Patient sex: M
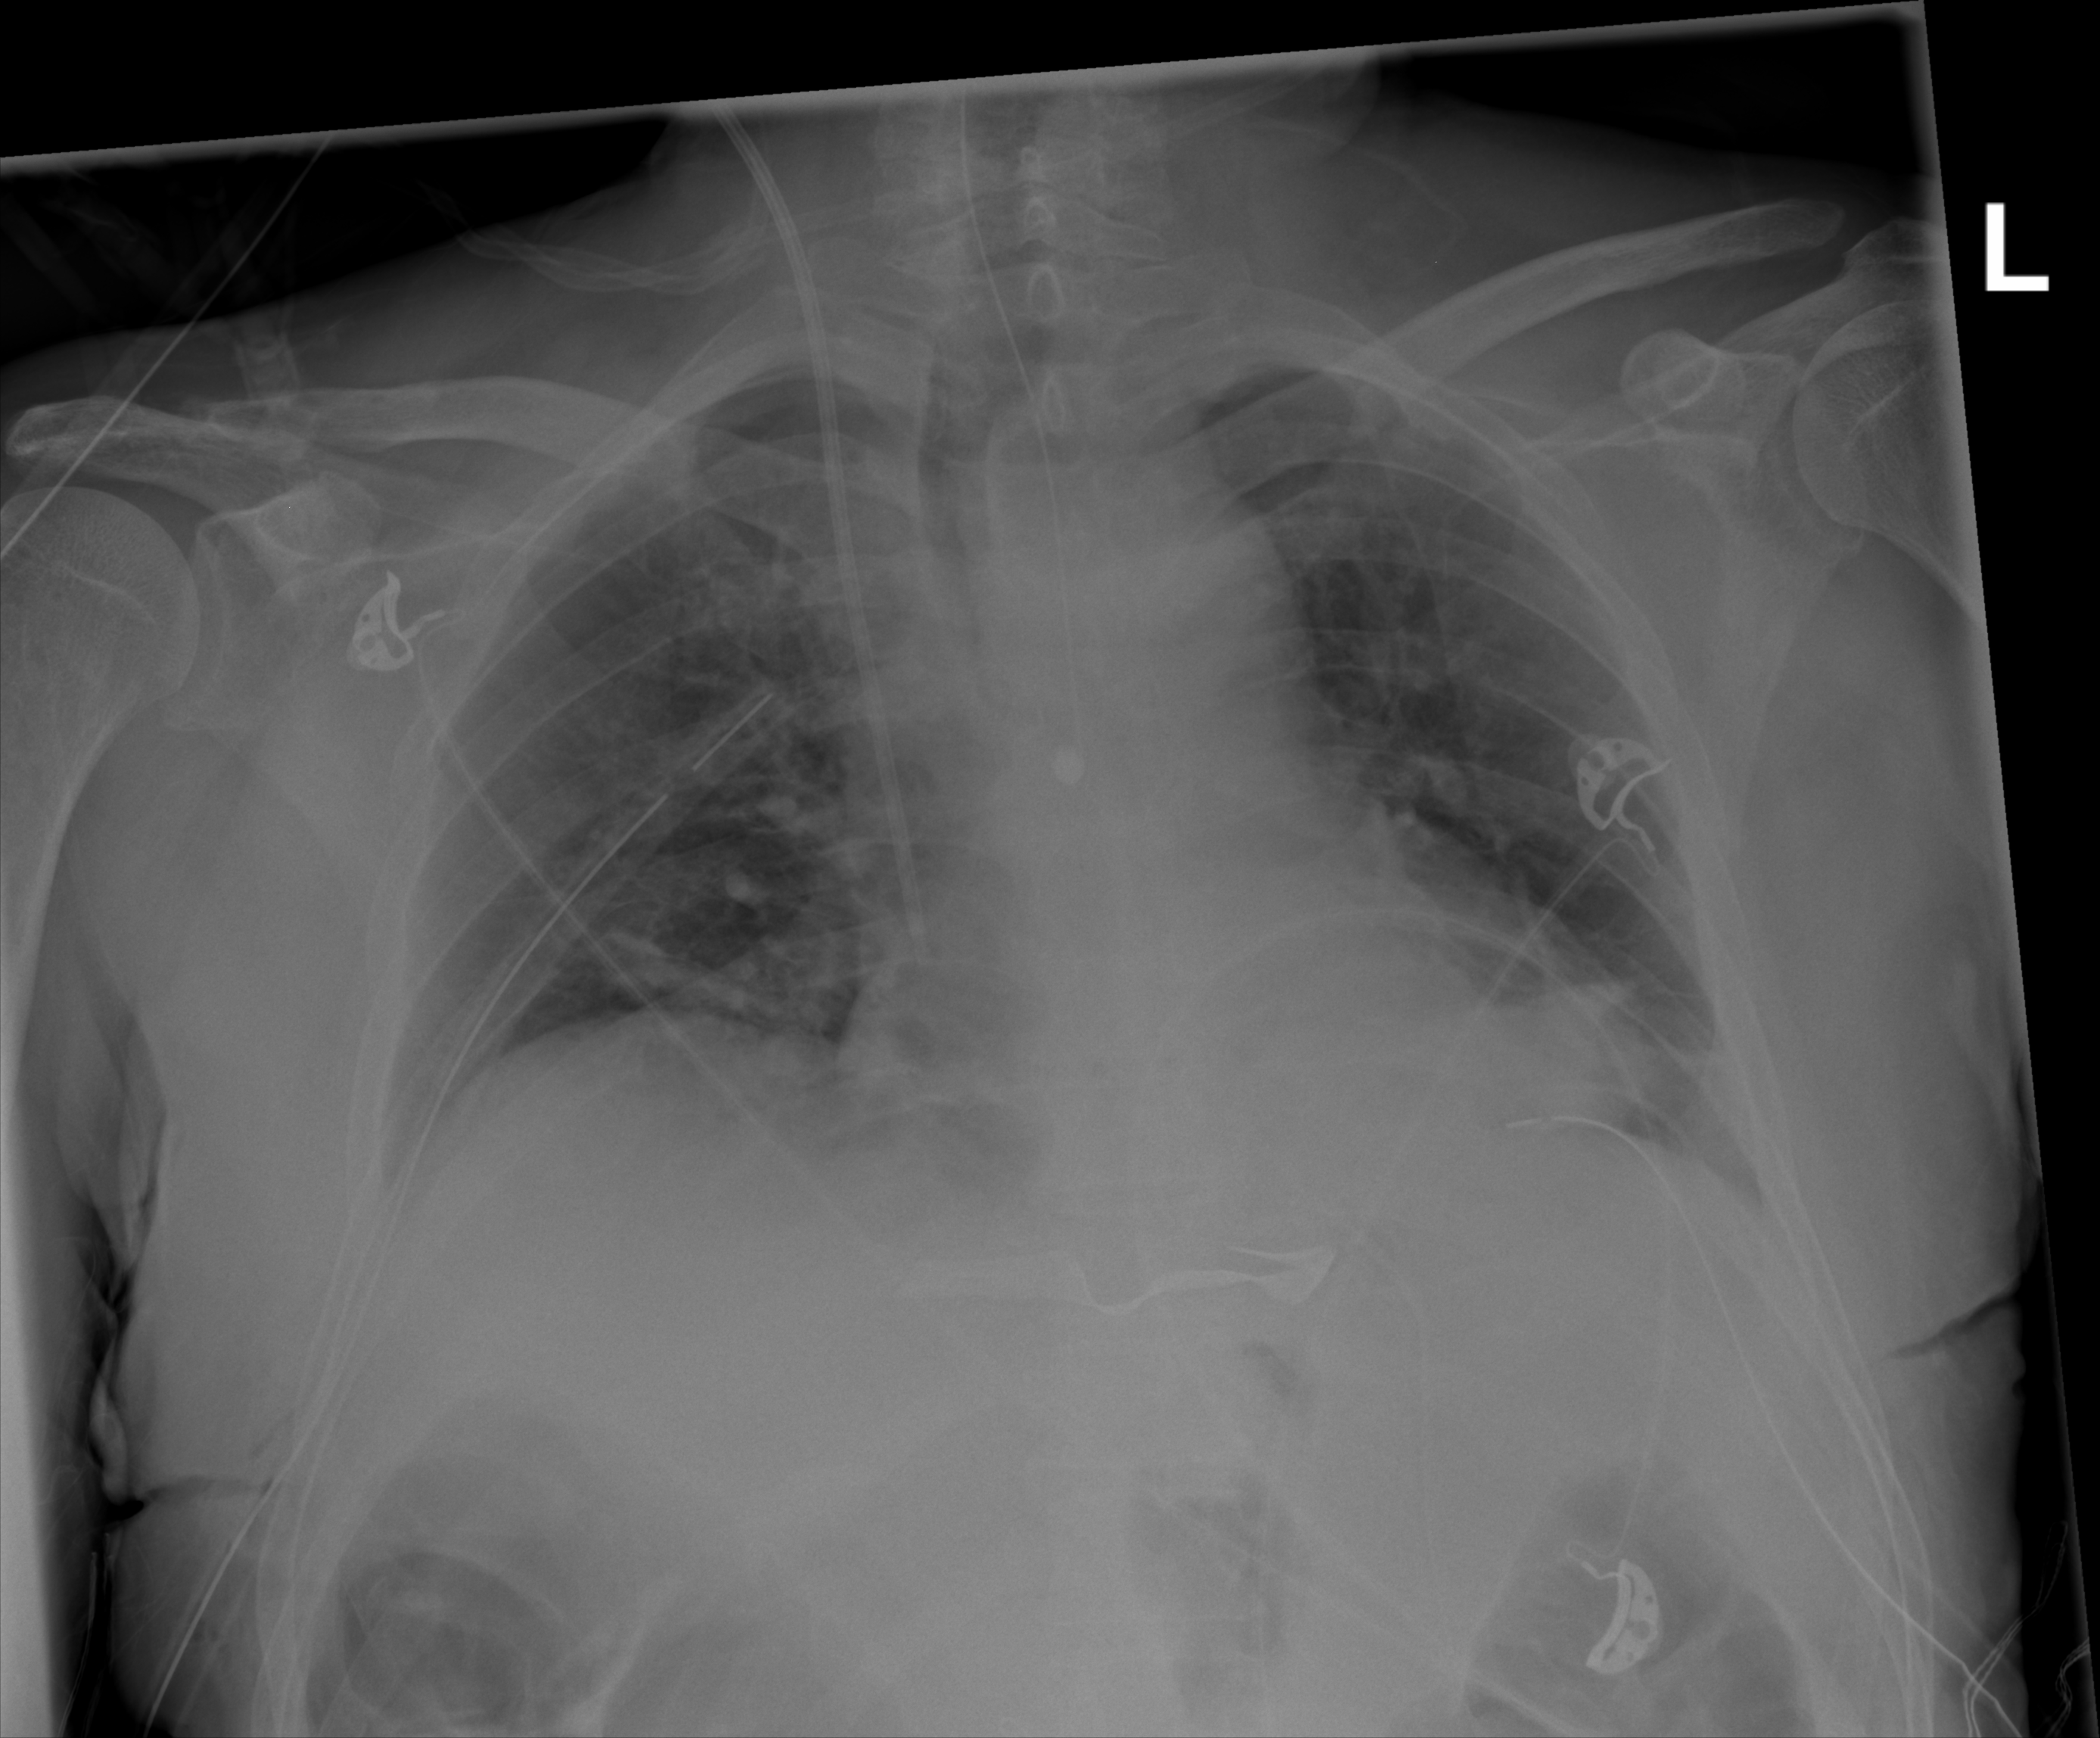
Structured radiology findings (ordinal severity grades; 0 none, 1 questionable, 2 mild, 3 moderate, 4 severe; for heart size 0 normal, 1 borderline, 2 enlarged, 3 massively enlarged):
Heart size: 2
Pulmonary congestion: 2
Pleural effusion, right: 1
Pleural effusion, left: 2
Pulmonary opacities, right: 2
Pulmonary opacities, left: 2
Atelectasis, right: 2
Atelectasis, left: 2